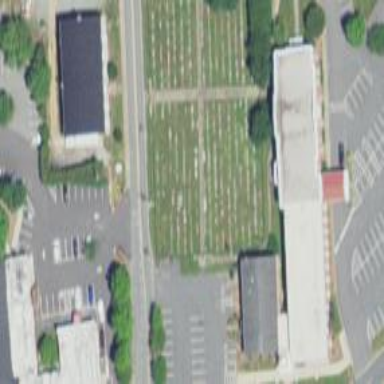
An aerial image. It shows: Graveyard.